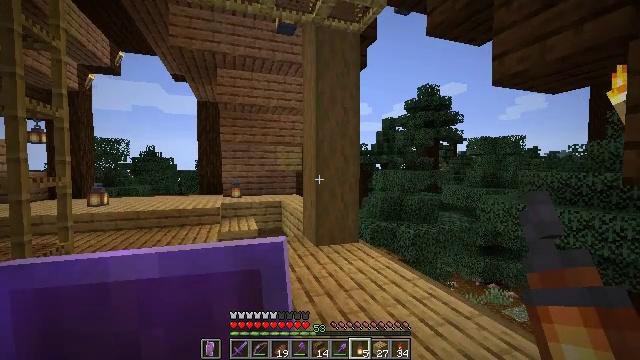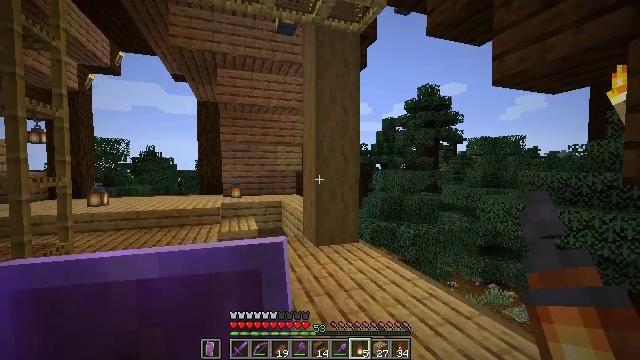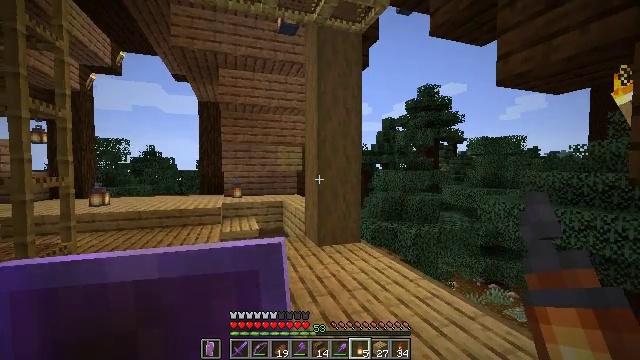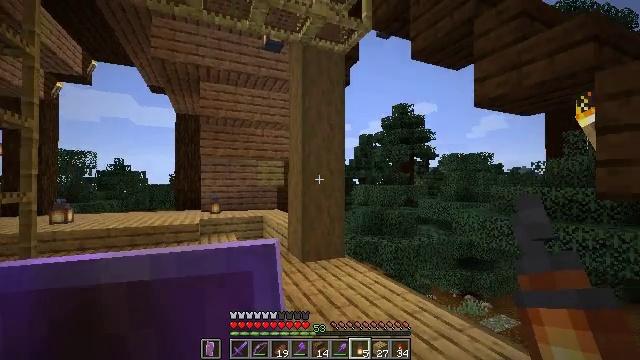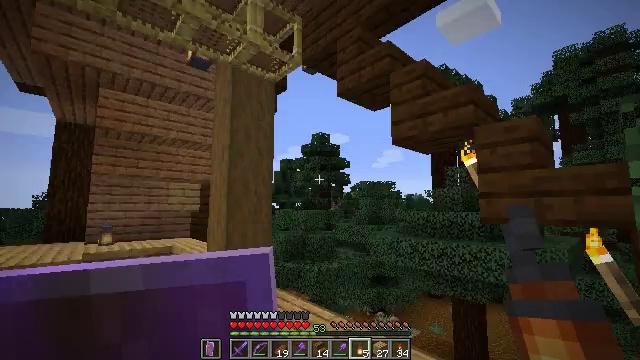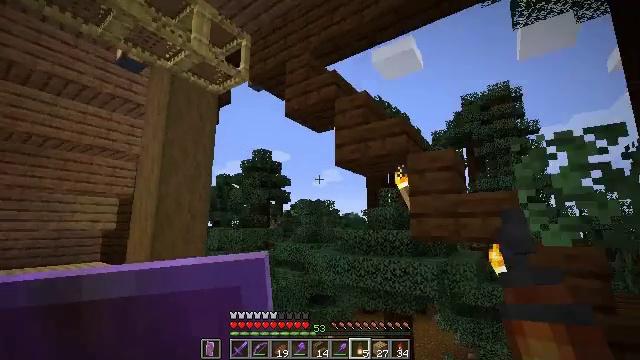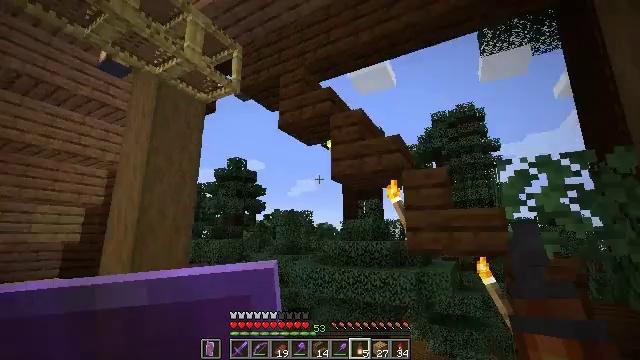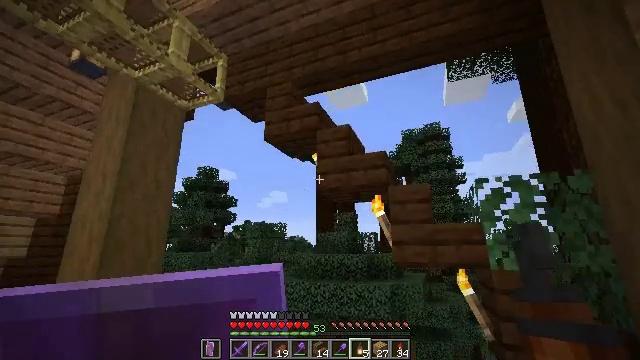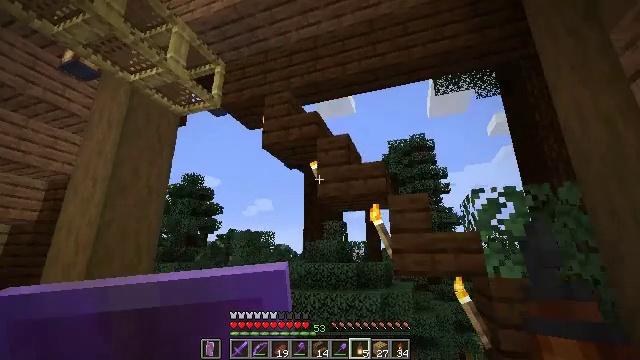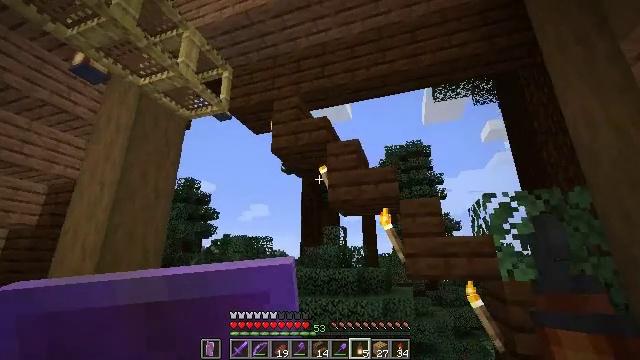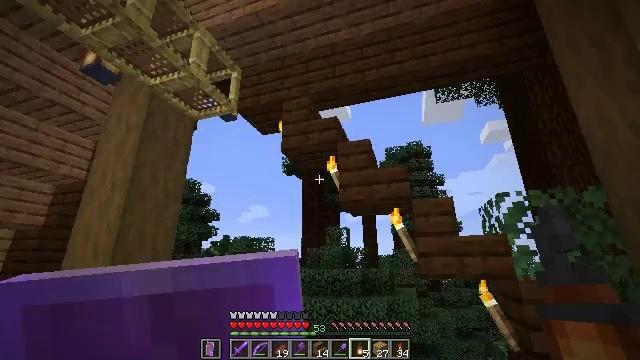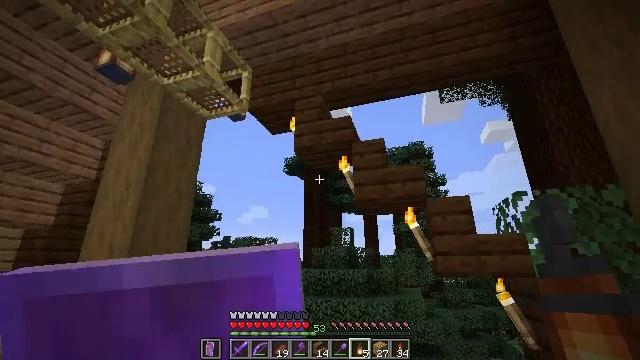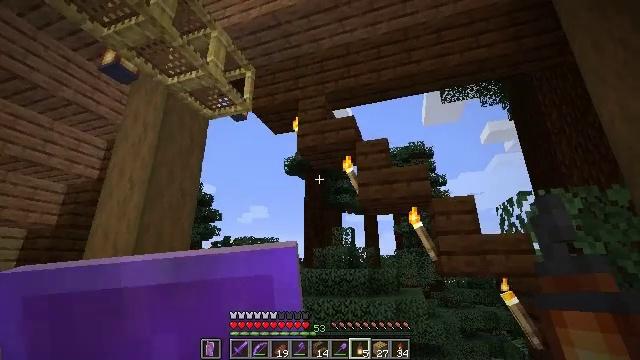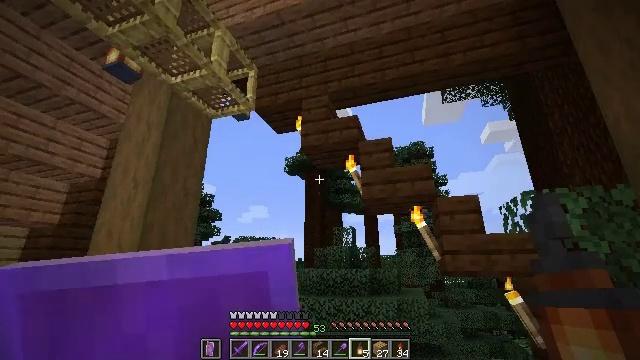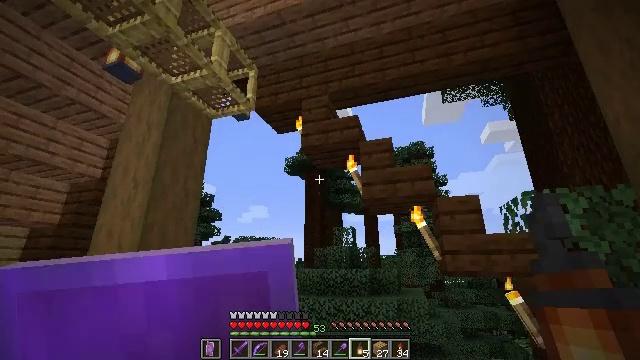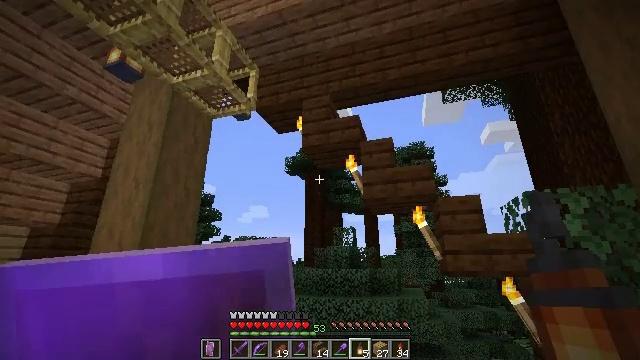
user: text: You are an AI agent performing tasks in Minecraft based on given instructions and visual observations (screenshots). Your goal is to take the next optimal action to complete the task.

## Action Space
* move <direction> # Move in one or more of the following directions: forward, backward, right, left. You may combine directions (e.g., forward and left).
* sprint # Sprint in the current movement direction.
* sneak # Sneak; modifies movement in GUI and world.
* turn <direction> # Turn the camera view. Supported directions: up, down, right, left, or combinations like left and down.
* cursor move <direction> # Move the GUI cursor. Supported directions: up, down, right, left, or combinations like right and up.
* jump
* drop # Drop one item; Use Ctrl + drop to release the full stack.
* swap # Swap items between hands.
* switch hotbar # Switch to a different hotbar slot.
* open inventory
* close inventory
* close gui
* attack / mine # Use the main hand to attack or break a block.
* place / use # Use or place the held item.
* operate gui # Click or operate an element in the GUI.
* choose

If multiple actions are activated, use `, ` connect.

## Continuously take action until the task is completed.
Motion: motion action
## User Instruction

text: Mine block crafting table.
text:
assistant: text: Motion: no_op
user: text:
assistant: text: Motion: move left
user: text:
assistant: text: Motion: move left, turn right and up
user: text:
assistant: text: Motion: move left, turn right and up
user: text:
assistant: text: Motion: move left, turn right and up
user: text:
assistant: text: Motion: move left, turn right and up
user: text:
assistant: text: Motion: move left, turn right and up
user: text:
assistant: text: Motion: move left, turn right and up
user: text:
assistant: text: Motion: move left, turn right and up
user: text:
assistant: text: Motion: move left
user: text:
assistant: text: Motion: no_op
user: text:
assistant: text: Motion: no_op
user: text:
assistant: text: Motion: no_op
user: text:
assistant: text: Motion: no_op
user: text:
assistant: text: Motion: no_op
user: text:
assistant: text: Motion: no_op
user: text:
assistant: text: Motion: no_op
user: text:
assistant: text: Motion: no_op
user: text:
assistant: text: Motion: no_op
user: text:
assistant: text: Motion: no_op
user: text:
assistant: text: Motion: no_op
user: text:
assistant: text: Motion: no_op
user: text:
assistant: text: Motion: no_op
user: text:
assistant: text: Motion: no_op
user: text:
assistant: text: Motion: no_op
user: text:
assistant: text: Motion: no_op
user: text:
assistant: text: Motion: no_op
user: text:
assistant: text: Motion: no_op
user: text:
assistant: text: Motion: no_op
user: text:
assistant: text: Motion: no_op